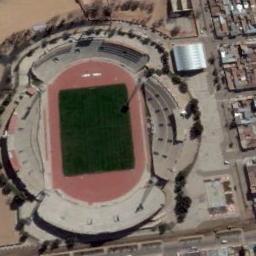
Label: stadium